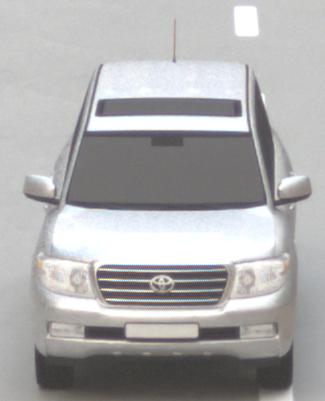
Make: Toyota
Model: Land Cruiser V8 4.7
Detailed model: Land Cruiser V8 (J20)
Model produced from: 2008/03
Model produced until: 2009/11
Doors: 5
Color: white
Road condition: dry road
Daytime: morning or afternoon
Contrast: low contrast